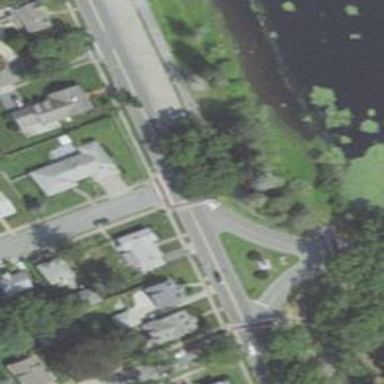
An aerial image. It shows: Stop road.